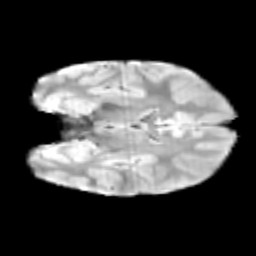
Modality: T2w
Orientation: coronal
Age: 10
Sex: male
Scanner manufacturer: siemens
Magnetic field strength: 3 T
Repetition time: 3.8 s
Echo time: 0.07 s